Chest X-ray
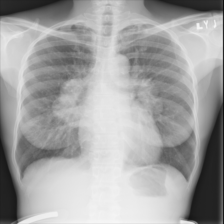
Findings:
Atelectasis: negative
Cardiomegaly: negative
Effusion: negative
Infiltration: negative
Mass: negative
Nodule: negative
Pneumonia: negative
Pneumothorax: negative
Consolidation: negative
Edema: negative
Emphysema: negative
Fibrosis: negative
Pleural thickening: negative
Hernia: negative